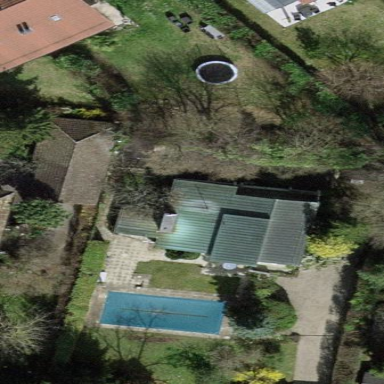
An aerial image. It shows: Garden enclosed by fence.